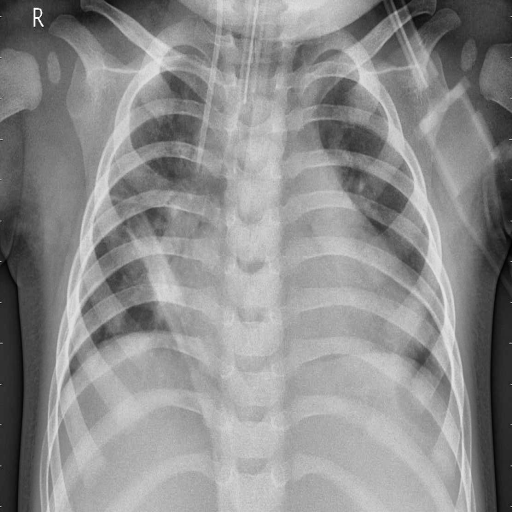
Finding: PNEUMONIA